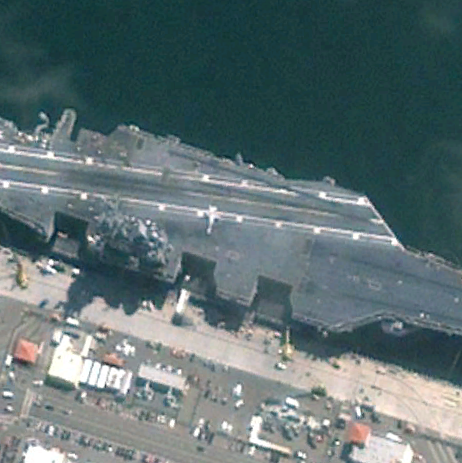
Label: Nimitz-class_aircraft_carrier